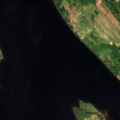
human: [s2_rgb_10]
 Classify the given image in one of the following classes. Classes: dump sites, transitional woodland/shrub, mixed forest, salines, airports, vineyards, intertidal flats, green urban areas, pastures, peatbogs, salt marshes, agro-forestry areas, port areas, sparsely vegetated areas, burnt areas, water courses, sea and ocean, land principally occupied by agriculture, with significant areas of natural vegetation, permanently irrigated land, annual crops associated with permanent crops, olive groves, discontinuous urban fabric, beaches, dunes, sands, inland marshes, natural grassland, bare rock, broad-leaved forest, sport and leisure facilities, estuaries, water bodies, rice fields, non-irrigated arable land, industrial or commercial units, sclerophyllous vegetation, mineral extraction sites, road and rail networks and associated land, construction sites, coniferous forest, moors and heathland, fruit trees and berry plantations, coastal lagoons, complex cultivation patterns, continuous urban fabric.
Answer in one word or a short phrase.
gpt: broad-leaved forest, transitional woodland/shrub, water bodies